Question: I am using R#6 and when I edit some razor views, R#6 suggests that I "use directory".
(Whine :)) I dont want to! How do I turn off this annoyance? I have searched through R#6 options. It is definitely R# since the annoyance goes away when i suspend R#.
In the printscreen, R# wants to change /SignUp to ../Signup.
It is incorrect because the view is the layout and could be in any directory structure. So i want it to be /Signup

As derigel states.
Wait for the warning to show. Hit escape. Then CTRL+Enter. A mini menu appears where you can suppress or change the warning severity. I changed the warning severity to "do not show"
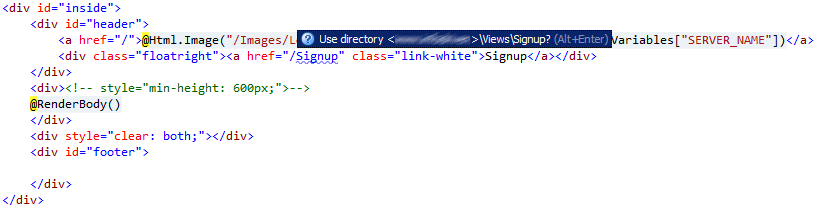
Answer: Valamas, OffBySome gave you really good advice, but you still able to disable this warning locally by comment or generally, at all. It's some UI problem here - first, press escape to disable popup, and then, press alt+enter and you will bring few options how to disable this warning.